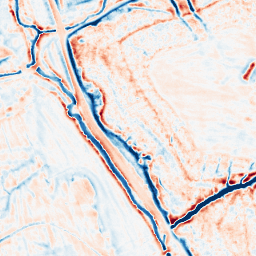
Category: edge_preserving
Decomposition family: bilateral
Decomposition parameters: d: 15
sigma_color: 75
sigma_space: 25
Upsampling method: bilinear
Upsampling parameters: scale: 8
Upsampling scale: 8